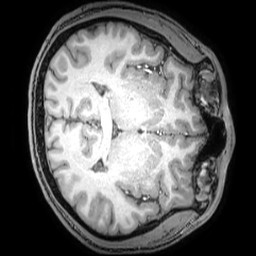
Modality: T1w
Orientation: axial
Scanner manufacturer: philips
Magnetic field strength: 3 T
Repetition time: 0.008 s
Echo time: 0.0035 s